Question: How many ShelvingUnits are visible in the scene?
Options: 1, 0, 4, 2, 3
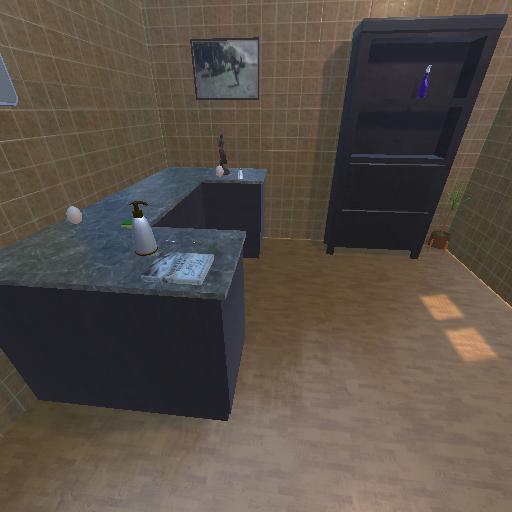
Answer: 1